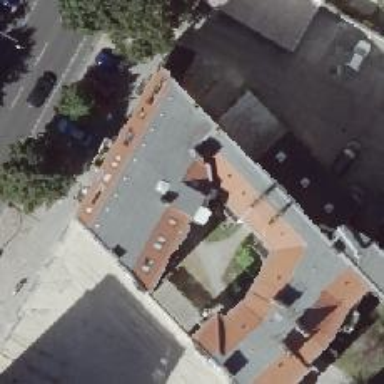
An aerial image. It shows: Pub.